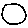
Label: circle